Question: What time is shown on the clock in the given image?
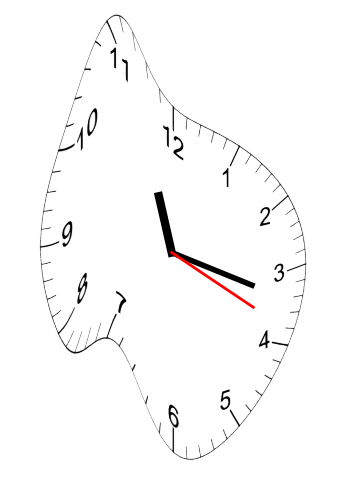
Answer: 11:17:19